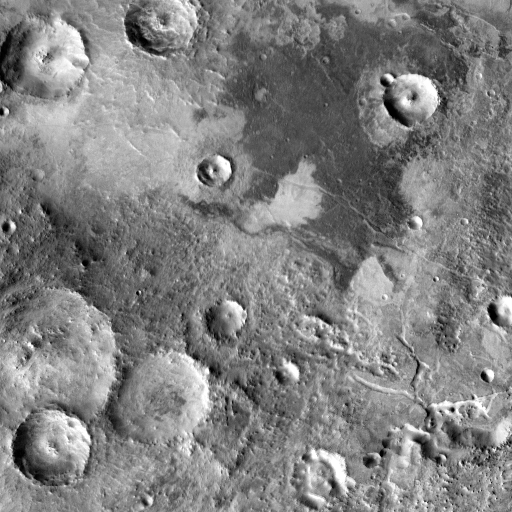
Crater classes present: Background, Other, Layered, Secondary